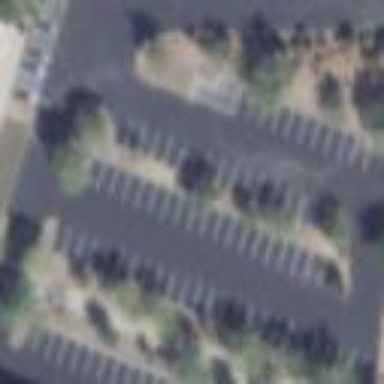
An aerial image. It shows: Parking area with surface.